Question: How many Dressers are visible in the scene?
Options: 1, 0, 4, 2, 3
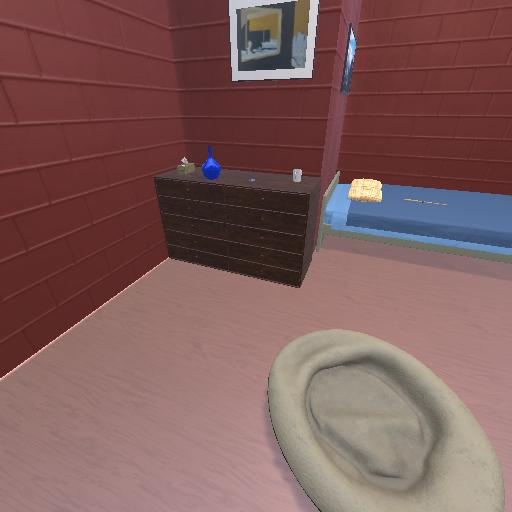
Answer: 1